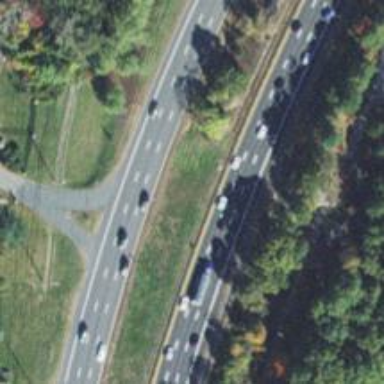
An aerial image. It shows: Expressway with asphalt surface classified as trunk highway.